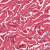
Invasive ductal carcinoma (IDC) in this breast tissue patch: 0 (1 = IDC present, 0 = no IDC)